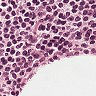
Metastatic tissue present: no